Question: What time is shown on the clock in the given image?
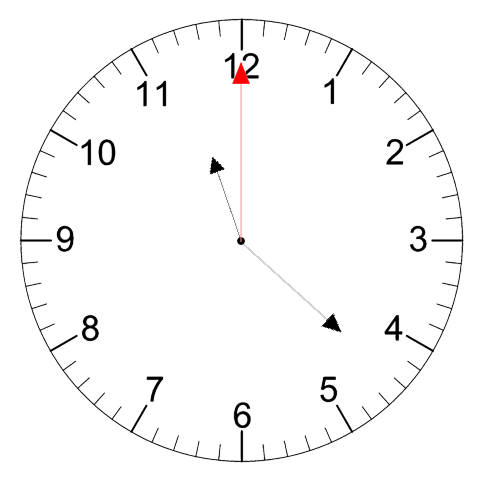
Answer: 11:22:00